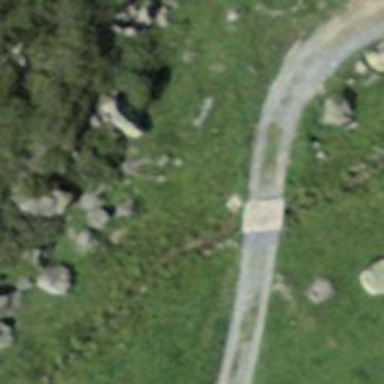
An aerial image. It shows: Culvert tunnel.